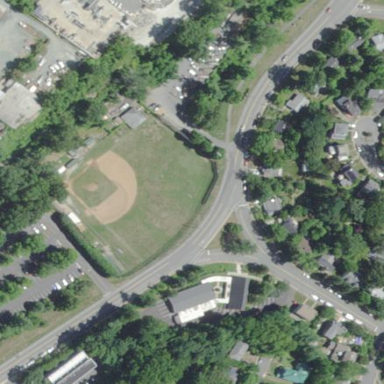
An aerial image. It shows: Baseball pitch for leisure land activities.